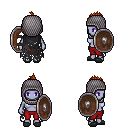
a pixel art fantasy rpg character, female body template, dark elf, purple skin, black tattered cape, red pants, brunette mohawk hairstyle, chain hood, gray slippers, shield, four views (front, back, left, right), 2x2 character sprite sheet, small pixel art, hard edges, no anti-aliasing